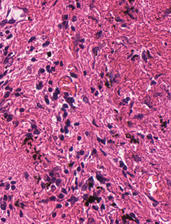
Tumor epithelial tissue: no
Tumor-associated stroma tissue: yes
Normal tissue: no